Question: Continuing with the project I <URL> I am currently building an animation showing movement between a list of cities. My current code renders a list of cities and makes a set of great circle arcs connecting the cities. The list of cities are part of a timeline so after visiting one city the animation will transition to be centered upon the next.
To my mind this means the <URL> should be adjusted to show points between a starting city and an ending city. The resulting would probably look like an in-flight map for a long-haul flight sped up considerably. A single frame might look like the following manually produced still:

I now understand how to position the ViewVector above the most recent city but I am quite unsure about how to move the camera smoothly between two spherical coordinate points. My current code is below:
'''
SC[{lat_, lon_}] := {Cos[lon \[Degree]] Cos[lat \[Degree]],
Sin[lon \[Degree]] Cos[lat \[Degree]], Sin[lat \[Degree]]};
GreatCircleArc[{lat1_, lon1_}, {lat2_, lon2_}] :=
Module[{u = SC[{lat1, lon1}], v = SC[{lat2, lon2}], a},
a = VectorAngle[u, v];
Table[Evaluate[RotationTransform[\[Theta], {u, v}][u]], {\[Theta],
0, a, a/Ceiling[10 a]}]]
CityGraphic[name_] := {Opacity[0.85], Black, PointSize[Medium], White,
PointSize[0.045], Point[1.01 SC[CityData[name, "Coordinates"]]]}
CityGraph[places_, age_] :=
Graphics3D[{
Opacity[0.75],
Sphere[{0, 0, 0}, 0.99 ],
Map[Line[
Map[SC,
CountryData[#, "SchematicCoordinates"], {-2}]] &,
CountryData["Countries"]],
Map[CityGraphic, places],
Text[Style[age, FontFamily -> "Helvetica"],
1.02 SC[CityData[First[places], "Coordinates"]]],
White, Line
[Apply[GreatCircleArc,
Partition[Map[CityData[#, "Coordinates"] &, places], 2, 1], {1}]]
},
ViewVector -> {
4 SC[CityData[First[places], "Coordinates"]], {0, 0, 0}},
Boxed -> False,
SphericalRegion -> True,
ImageSize -> {640, 480}
];
CityGraph[{"Tokyo", "Dublin", "Cape Town", "Seattle", "Denver"}, "04"]
'''
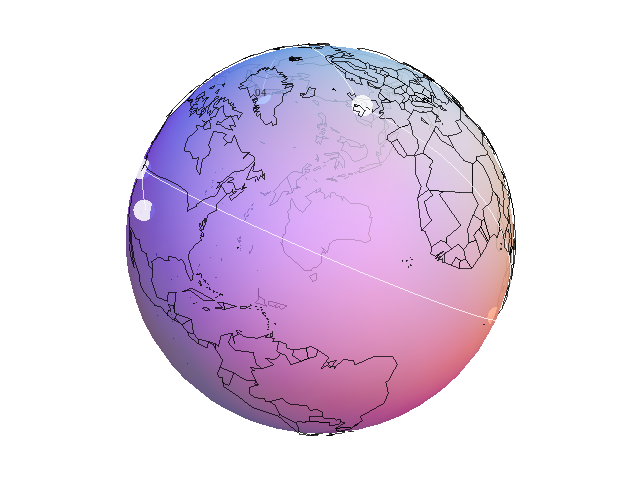
Answer: In computer graphics people often use Quaternions to smoothly interpolate between various camera viewing directions. Mathematica has a <URL>.
The interpolation process is described <URL>.